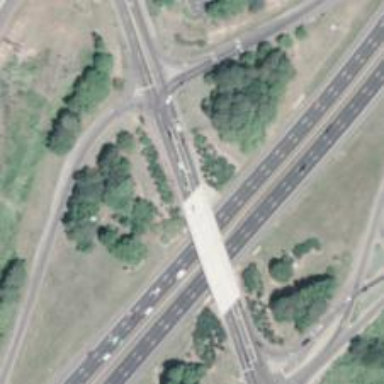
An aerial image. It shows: Tertiary road with bridge.